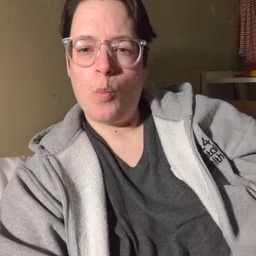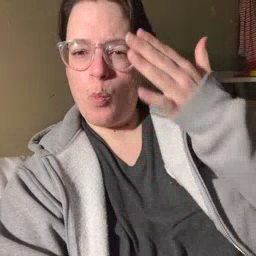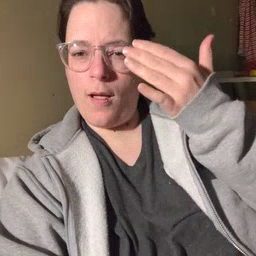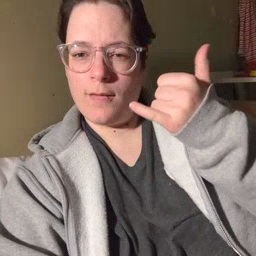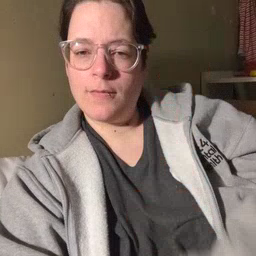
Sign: why